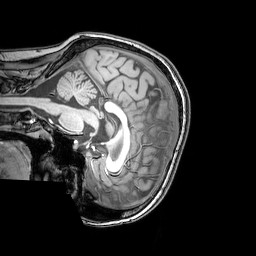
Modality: T1w
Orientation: sagittal
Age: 26
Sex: female
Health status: healthy
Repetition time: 0.081 s
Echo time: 0.037 s